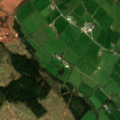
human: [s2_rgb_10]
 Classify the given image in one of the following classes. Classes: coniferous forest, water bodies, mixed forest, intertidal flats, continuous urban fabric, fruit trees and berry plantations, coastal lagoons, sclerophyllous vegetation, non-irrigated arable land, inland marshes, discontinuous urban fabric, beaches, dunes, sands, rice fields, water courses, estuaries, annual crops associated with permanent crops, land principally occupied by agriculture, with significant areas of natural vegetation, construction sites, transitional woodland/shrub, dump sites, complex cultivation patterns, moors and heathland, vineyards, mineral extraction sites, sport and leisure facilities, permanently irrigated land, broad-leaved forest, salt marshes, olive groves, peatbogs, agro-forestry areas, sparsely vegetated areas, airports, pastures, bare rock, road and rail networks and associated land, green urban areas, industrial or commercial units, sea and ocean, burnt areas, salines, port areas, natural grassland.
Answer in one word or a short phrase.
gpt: pastures, coniferous forest, moors and heathland, transitional woodland/shrub